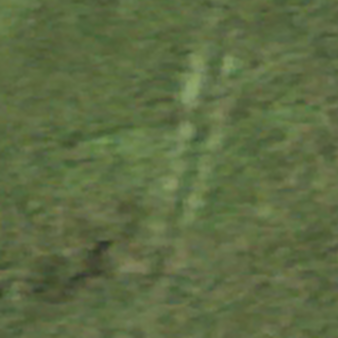
Label: other